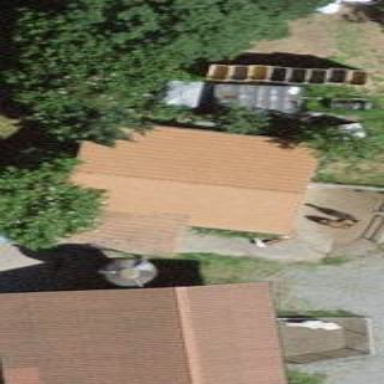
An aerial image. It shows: Rural barn.